Question: Is there any way to hide AnchorableContextMenu icon?

'''
<ad:DockingManager x:Name="dockingManager" Loaded="DockingManagerLoaded">
<ad:DockingManager.Theme>
<xcad1:AeroTheme/>
</ad:DockingManager.Theme>
<ad:DockingManager.AnchorableContextMenu>
<ContextMenu IsEnabled="False" Visibility="Hidden"/>
</ad:DockingManager.AnchorableContextMenu>
<Layout:LayoutRoot>
<Layout:LayoutPanel Orientation="Horizontal">
<Layout:LayoutAnchorablePane DockWidth="300">
<Layout:LayoutAnchorable
'''
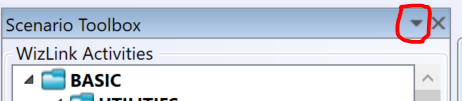
Answer: There is no simple property you can set to hide the button. A 'Style' approach won't do too, because the default control template of the 'AnchorablePaneTitle' sets the style locally.
So the only way is to override the control template completely.
You can use the <URL> of the 'AnchorablePaneTitle' and change it as you wish.
Here is an example:
'''
<xcad:DockingManager>
<xcad:DockingManager.Resources>
<Style TargetType="xcad:AnchorablePaneTitle">
<Setter Property="Template">
<Setter.Value>
<ControlTemplate TargetType="xcad:AnchorablePaneTitle">
<Border
Background="{TemplateBinding Background}"
BorderBrush="{TemplateBinding BorderBrush}"
BorderThickness="{TemplateBinding BorderThickness}">
<Grid>
<Grid.ColumnDefinitions>
<ColumnDefinition Width="*" />
<ColumnDefinition Width="Auto" />
</Grid.ColumnDefinitions>
<xcad:DropDownControlArea
DropDownContextMenu="{Binding Model.Root.Manager.AnchorableContextMenu, RelativeSource={RelativeSource TemplatedParent}}"
DropDownContextMenuDataContext="{Binding Path=LayoutItem, RelativeSource={RelativeSource TemplatedParent}}">
<ContentPresenter Content="{Binding Model, RelativeSource={RelativeSource TemplatedParent}}"
ContentTemplate="{Binding Model.Root.Manager.AnchorableTitleTemplate, RelativeSource={RelativeSource TemplatedParent}}"
ContentTemplateSelector="{Binding Model.Root.Manager.AnchorableTitleTemplateSelector, RelativeSource={RelativeSource TemplatedParent}}" />
</xcad:DropDownControlArea>
<Button x:Name="PART_HidePin"
Grid.Column="1"
Focusable="False"
Style="{StaticResource {x:Static ToolBar.ButtonStyleKey}}"
Command="{Binding Path=LayoutItem.HideCommand, RelativeSource={RelativeSource TemplatedParent}}"
ToolTip="{x:Static avalonDockProperties:Resources.Anchorable_BtnClose_Hint}">
<Border Background="White">
<Image Source="/Xceed.Wpf.AvalonDock;component/Themes/Generic/Images/PinClose.png"/>
</Border>
</Button>
</Grid>
</Border>
<ControlTemplate.Triggers>
<DataTrigger Binding="{Binding Model.CanClose, RelativeSource={RelativeSource Mode=Self}}"
Value="True">
<Setter Property="Command"
TargetName="PART_HidePin"
Value="{Binding Path=LayoutItem.CloseCommand, RelativeSource={RelativeSource TemplatedParent}}" />
<Setter Property="ToolTip"
TargetName="PART_HidePin"
Value="{x:Static avalonDockProperties:Resources.Document_Close}" />
</DataTrigger>
</ControlTemplate.Triggers>
</ControlTemplate>
</Setter.Value>
</Setter>
</Style>
</xcad:DockingManager.Resources>
</xcad:DockingManager>
'''